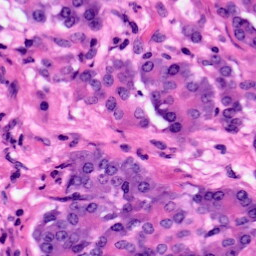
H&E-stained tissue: Pancreatic